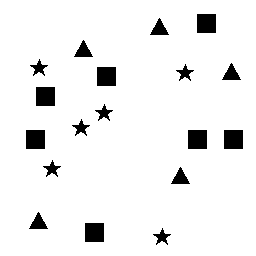
Squares: 7
Triangles: 5
Stars: 6
Total shapes: 18